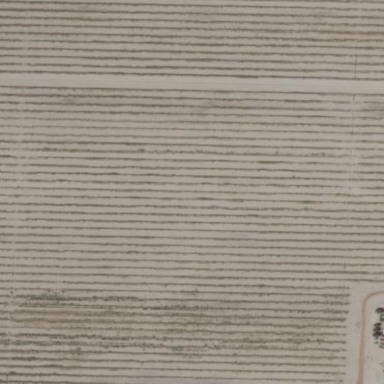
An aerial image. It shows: Beautiful vineyard in the countryside.